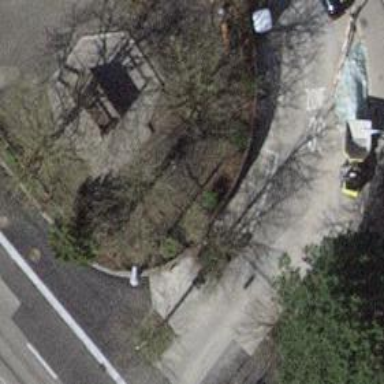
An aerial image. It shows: Motorcycle parking area.